Field crop: maize
Growth stage: 2
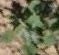
Species: chenopodium